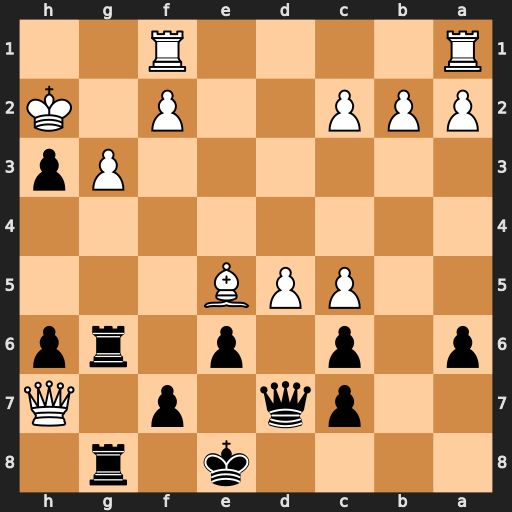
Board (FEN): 4k1r1/2pq1p1Q/p1p1p1rp/2PPB3/8/6Pp/PPP2P1K/R4R2
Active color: b
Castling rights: -
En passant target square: -
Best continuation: Qxd5 Rg1 Qxe5